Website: crate-barrel
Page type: cart
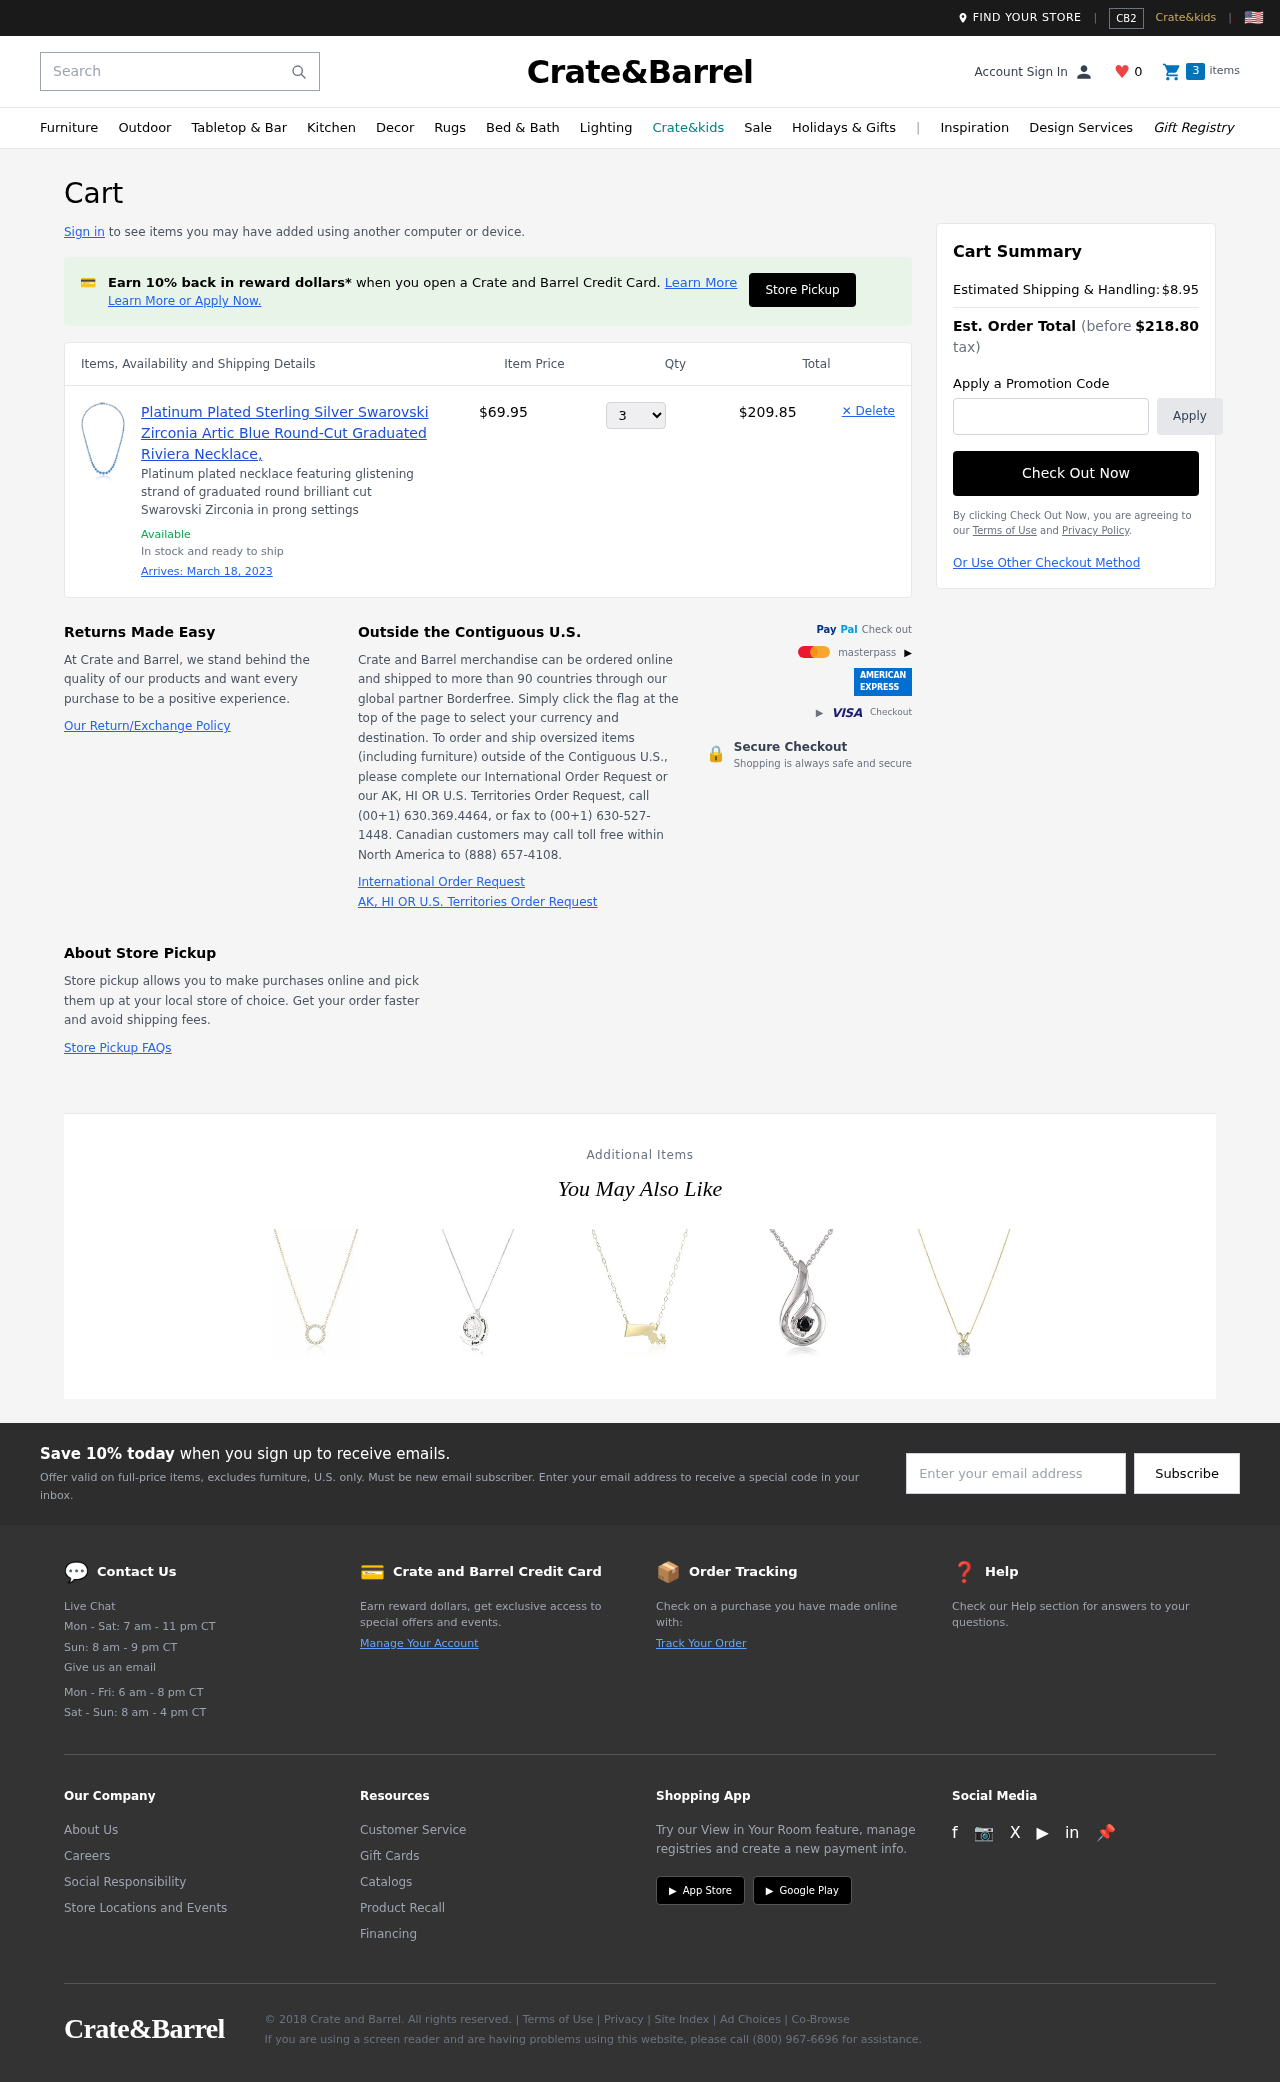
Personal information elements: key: PII_PROMO_CODE
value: FALL12
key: PII_EMAIL
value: ahernandez@hotmail.com
Product elements: key: PRODUCT1_DESC
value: Platinum plated necklace featuring glistening strand of graduated round brilliant cut Swarovski Zirconia in prong settings
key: PRODUCT1_NAME
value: Platinum Plated Sterling Silver Swarovski Zirconia Artic Blue Round-Cut Graduated Riviera Necklace,
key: PRODUCT1_PRICE
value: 69.95
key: PRODUCT1_QUANTITY
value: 3
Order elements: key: ORDER_DELIVERY_DATE
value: March 18, 2023
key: ORDER_SUBTOTAL
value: $209.85
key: ORDER_SHIPPING_COST
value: $8.95
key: ORDER_TOTAL
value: $218.80